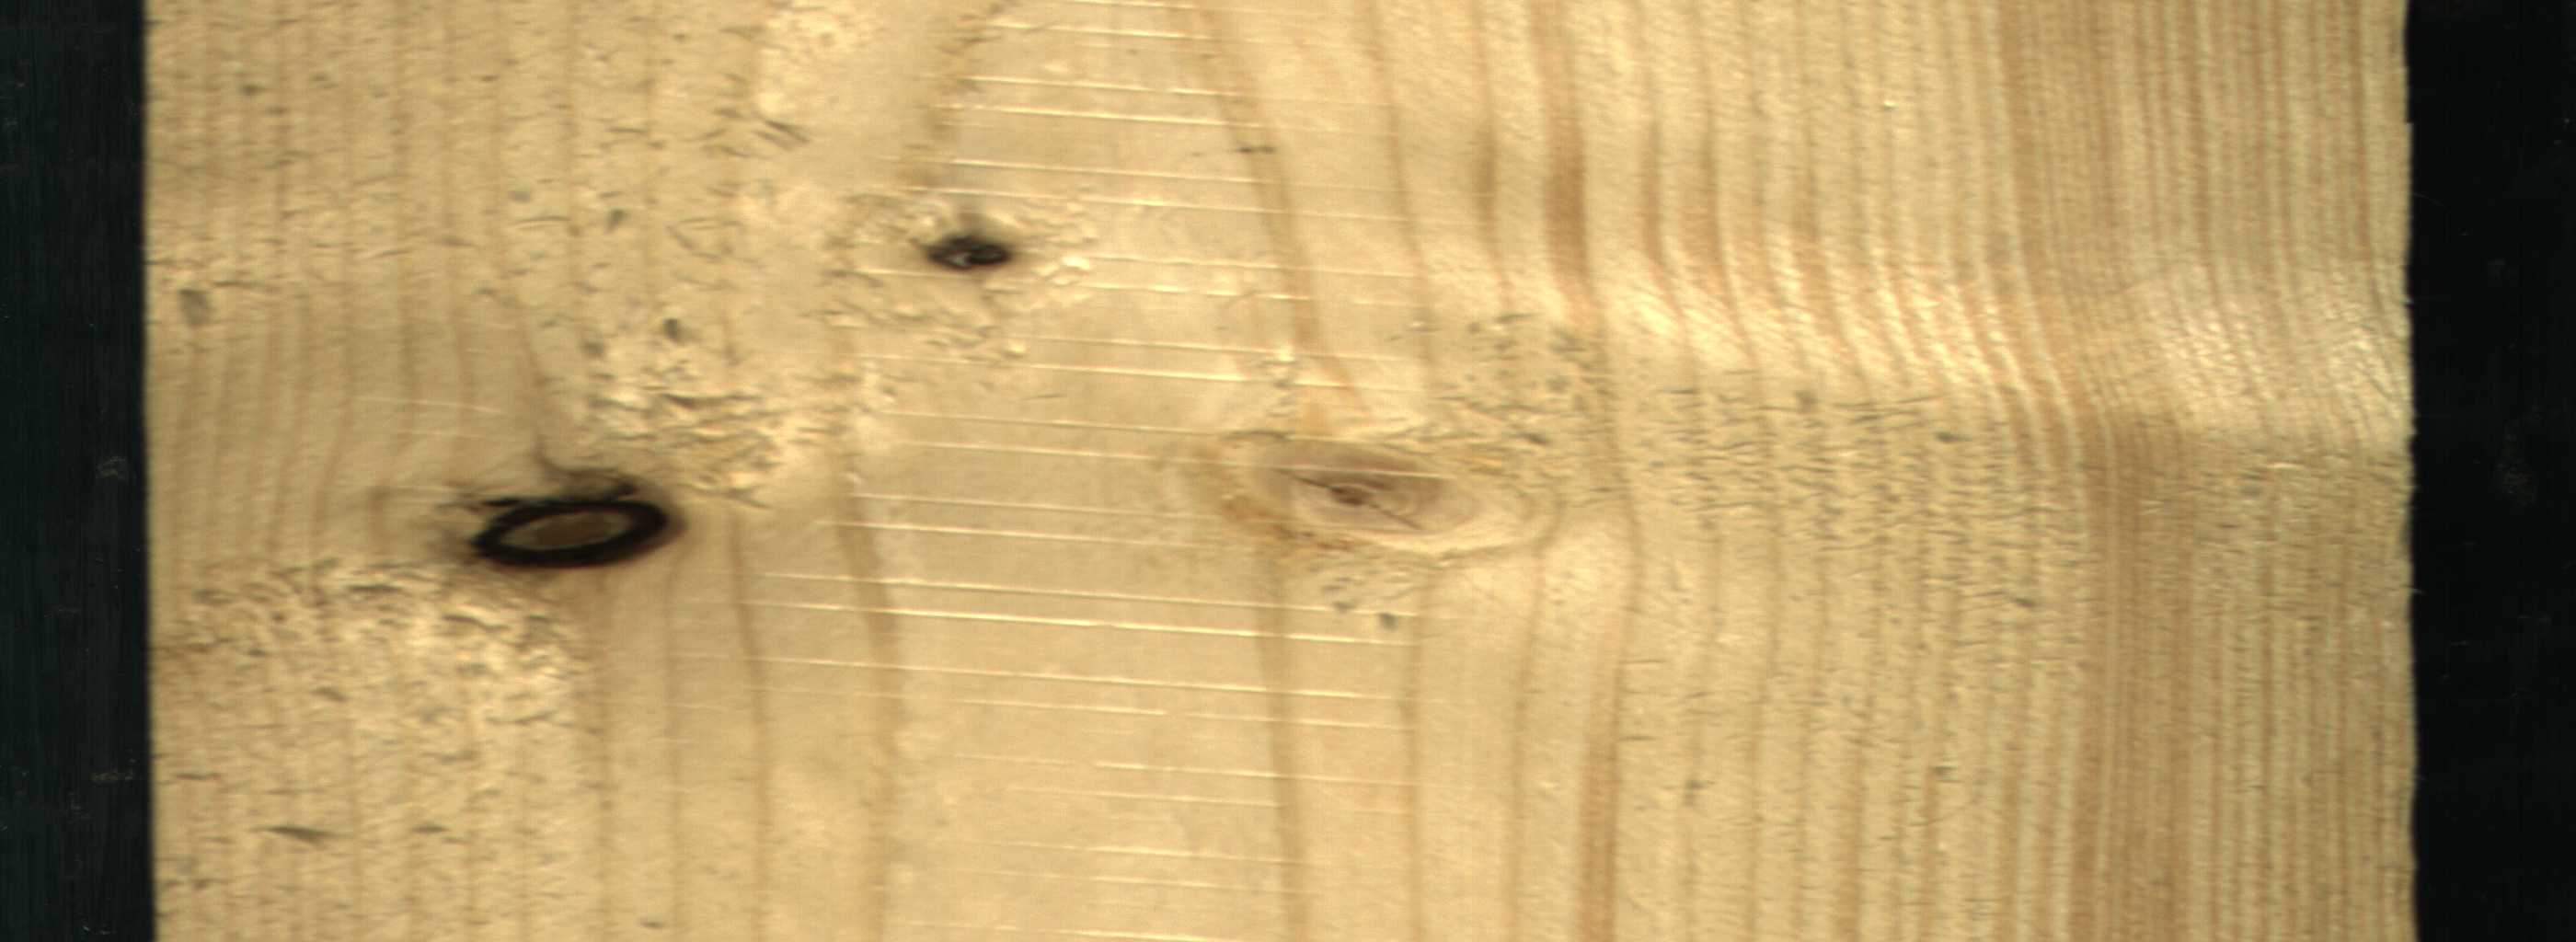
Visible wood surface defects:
Dead_Knot
Dead_Knot
Live_Knot